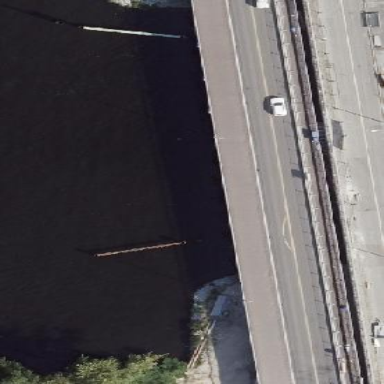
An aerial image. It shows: Bridge with beam structure.